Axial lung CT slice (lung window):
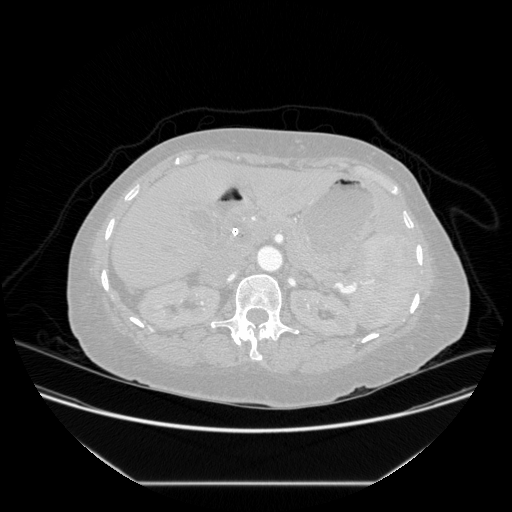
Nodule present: no